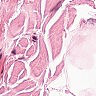
Metastatic tissue present: no